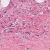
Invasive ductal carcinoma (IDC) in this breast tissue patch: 0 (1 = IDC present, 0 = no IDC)